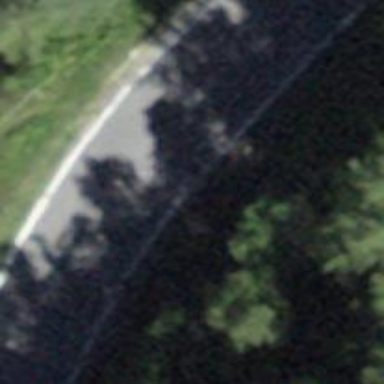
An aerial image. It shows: Tertiary road.